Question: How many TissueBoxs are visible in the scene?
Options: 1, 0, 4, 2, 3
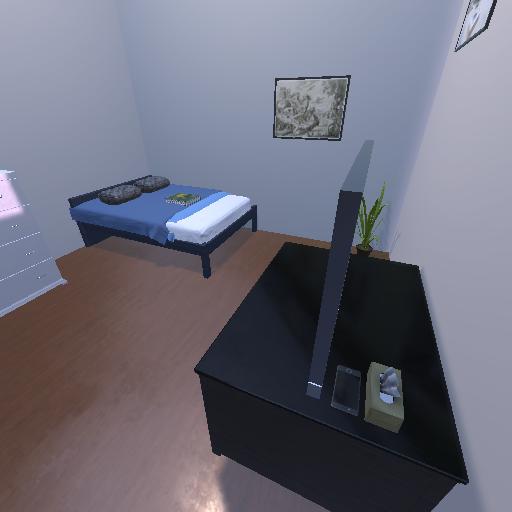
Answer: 1